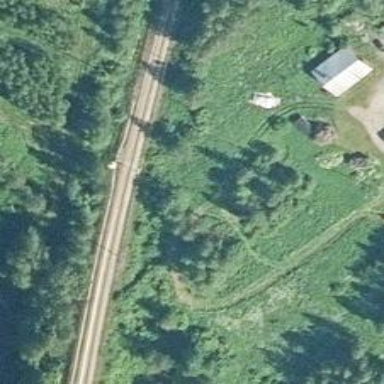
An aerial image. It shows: Railway signal.